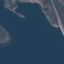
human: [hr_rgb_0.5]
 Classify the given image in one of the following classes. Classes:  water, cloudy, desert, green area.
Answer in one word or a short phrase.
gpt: water